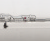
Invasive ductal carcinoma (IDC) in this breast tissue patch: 0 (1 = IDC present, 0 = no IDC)